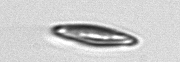
Label: pennate